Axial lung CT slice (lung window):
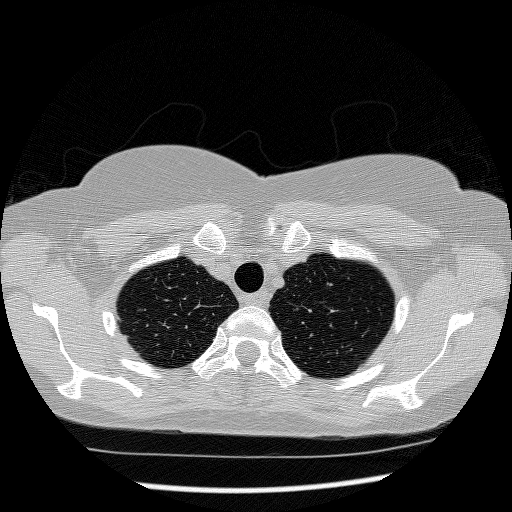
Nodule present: no